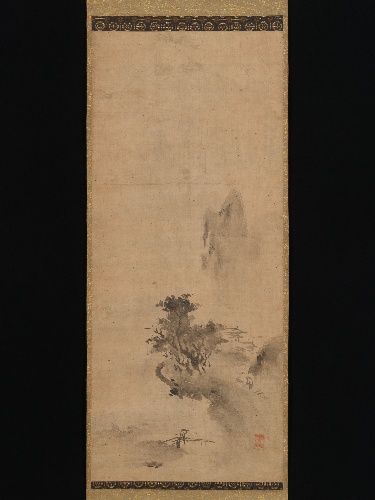
Title: 牧松周省筆   破墨山水図|Splashed-Ink Landscape
Artist: Bokushō Shūshō
Artist bio: Japanese, active late 15th–early 16th century
Date: early 16th century
Object type: Hanging scroll
Classification: Paintings
Medium: Hanging scroll; ink on paper
Culture: Japan
Period: Muromachi period (1392–1573)
Dimensions: Image: 31 1/2 × 13 3/8 in. (80 × 33.9 cm)
Overall with mounting: 59 13/16 × 14 3/16 in. (152 × 36 cm)
Overall with knobs: 59 13/16 × 16 1/16 in. (152 × 40.8 cm)
Department: Asian Art
Credit line: Mary Griggs Burke Collection, Gift of the Mary and Jackson Burke Foundation, 2015
Accession year: 2015
Repository: Metropolitan Museum of Art, New York, NY
Tags: Landscapes